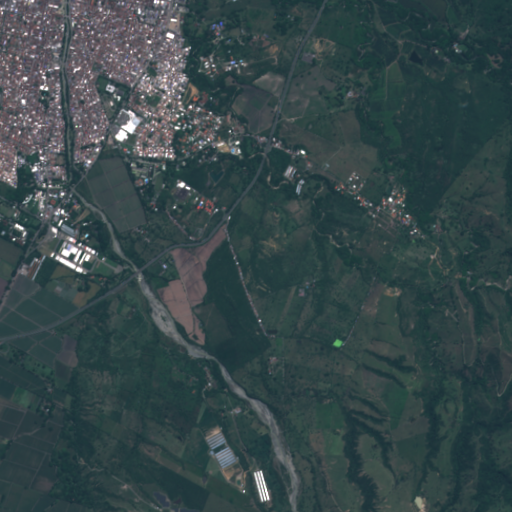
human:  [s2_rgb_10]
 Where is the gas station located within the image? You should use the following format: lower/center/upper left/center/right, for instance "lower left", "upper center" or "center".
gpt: The gas station is located in the upper left of the image.
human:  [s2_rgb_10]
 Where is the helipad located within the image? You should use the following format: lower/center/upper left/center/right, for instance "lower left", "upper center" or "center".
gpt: The helipad is located in the center of the image.
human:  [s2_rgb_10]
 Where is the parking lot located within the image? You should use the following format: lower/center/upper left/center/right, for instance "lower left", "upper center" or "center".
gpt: The parking lot is located in the upper left of the image.
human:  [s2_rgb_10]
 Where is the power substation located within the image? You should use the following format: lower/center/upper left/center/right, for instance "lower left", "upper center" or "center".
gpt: The power substation is located in the upper center of the image.
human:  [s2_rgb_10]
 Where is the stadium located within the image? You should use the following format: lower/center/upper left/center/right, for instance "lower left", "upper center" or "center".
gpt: The stadium is located in the upper left of the image.
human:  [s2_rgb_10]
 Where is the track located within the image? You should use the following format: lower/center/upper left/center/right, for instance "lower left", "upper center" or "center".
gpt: There is no track in the image.